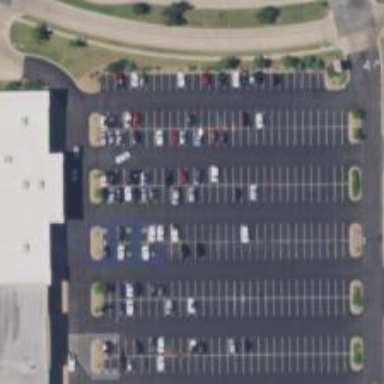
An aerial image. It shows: Parking space.